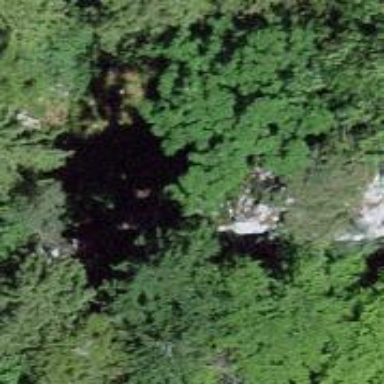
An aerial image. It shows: Natural cliff.